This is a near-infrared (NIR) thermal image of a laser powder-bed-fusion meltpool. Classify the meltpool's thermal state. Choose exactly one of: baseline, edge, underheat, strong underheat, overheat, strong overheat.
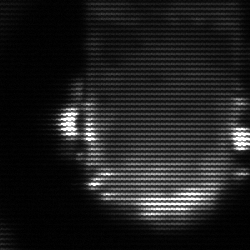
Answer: baseline